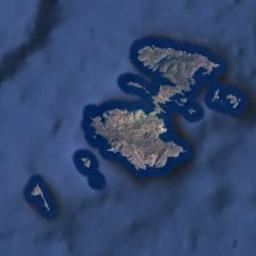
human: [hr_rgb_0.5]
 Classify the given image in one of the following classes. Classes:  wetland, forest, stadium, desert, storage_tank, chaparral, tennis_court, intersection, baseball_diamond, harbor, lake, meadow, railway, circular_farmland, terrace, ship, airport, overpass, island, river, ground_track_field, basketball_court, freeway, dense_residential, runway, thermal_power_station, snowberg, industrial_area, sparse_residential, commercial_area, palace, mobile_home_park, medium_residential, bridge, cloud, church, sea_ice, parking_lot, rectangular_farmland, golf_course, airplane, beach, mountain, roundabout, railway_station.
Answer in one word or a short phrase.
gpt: island